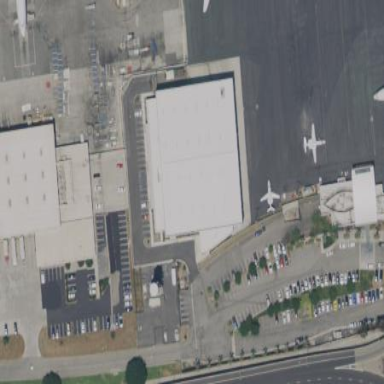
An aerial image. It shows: Hangar building at the airport.